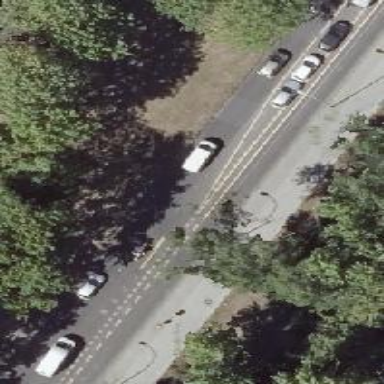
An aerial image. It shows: Secondary road with asphalt surface. It is dual carriageway with kerb separating the cycleway on the right.